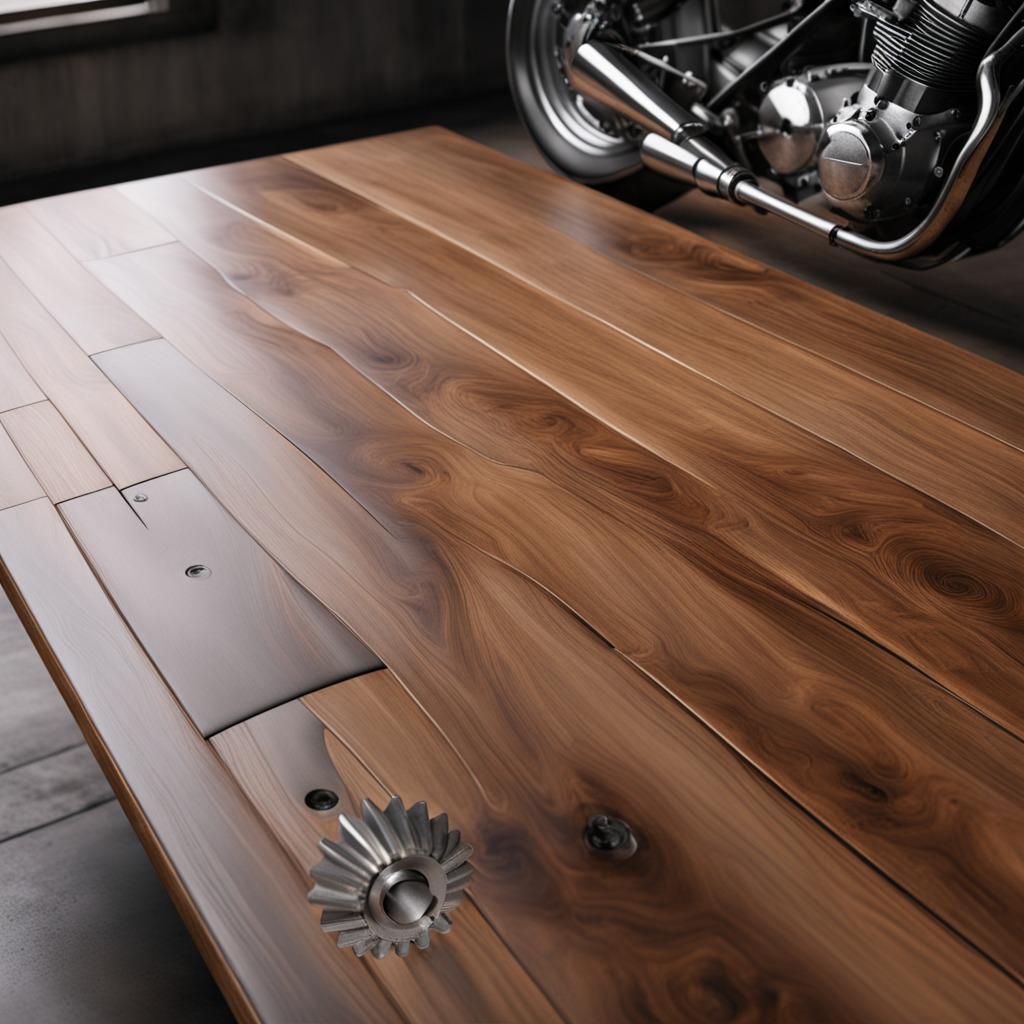
A steel gear with teeth is lying on the wooden table in a vintage motorcycle garage.